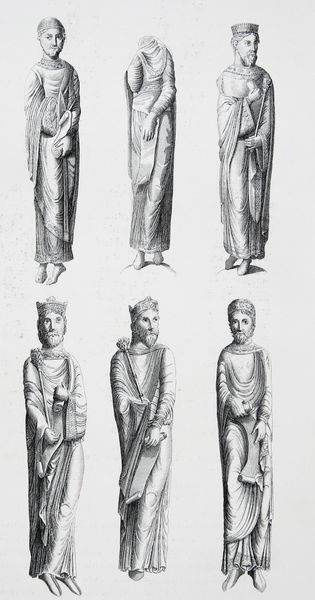
Titel: Gewändefiguren des linken Westportals
Standort: Saint Denis
Institution: Abteikirche
Schlagwörter: hand, kopf, körper, mann, schatten, umhang, weiß, frauen, menschen, frau, grau, hut, kleider, licht, mund, männer, schwarz, skizze, säulen, zeichnung, bart, bärte, gesichter, mütze, augen, falten, gesicht, kleidung, stehen, bild, hände, kirche, schlank, figur, gewand, mantel, pose, stehend, gewänder, händler, gotik, krone, skulptur, füße, haltung, stab, studie, grafik, graphik, figuren, kaiser, könig, bordüre, detail, schmal, faltenwurf, collage, posen, barfuss, antike, buch, fuss, dom, druck, stich, lithografie, schwarzweiß, stand, bleistift, herrscher, entwurf, bekleidung, litographie, studien, rolle, tracht, skulpturen, plastiken, statuen, männlich, papierrolle, götter, toga, mittelalter, männchen, plan, schriftrolle, könige, heilige, sechs, verschieden, skizzen, kupferstich, tunika, aufnahme, kopflos, details, zepter, szepter, standbild, kronen, schriftrollen, haltungen, ohne kopf, flten, gewant, waise, frau#, bleistift zeichnung, gotik zeichnung, harfe#, kathedralskulptur